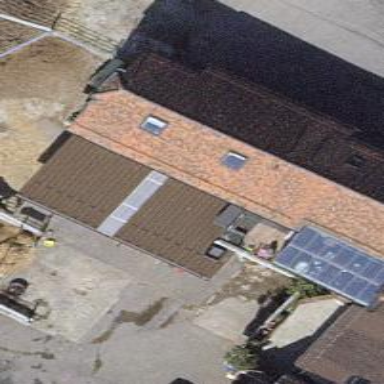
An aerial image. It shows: View of roof of building.